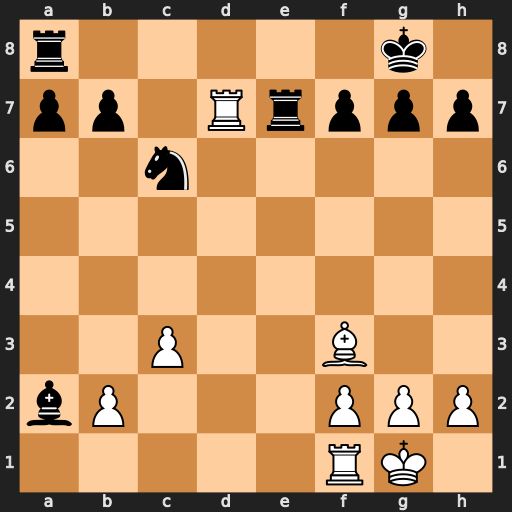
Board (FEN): r5k1/pp1Rrppp/2n5/8/8/2P2B2/bP3PPP/5RK1
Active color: w
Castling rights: -
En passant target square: -
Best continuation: Bxc6 Rxd7 Bxd7